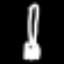
Label: fork